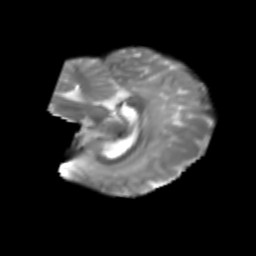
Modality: T2w
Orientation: sagittal
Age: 6
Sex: female
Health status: healthy